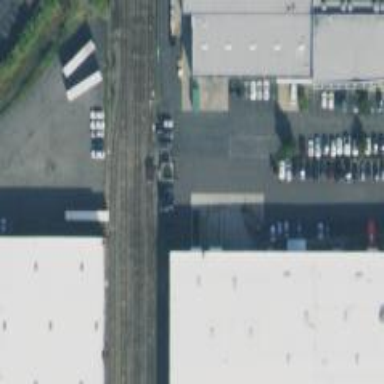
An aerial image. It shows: Railway siding with rails.